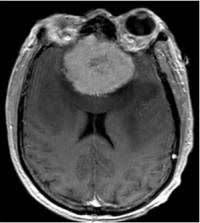
Label: meningioma